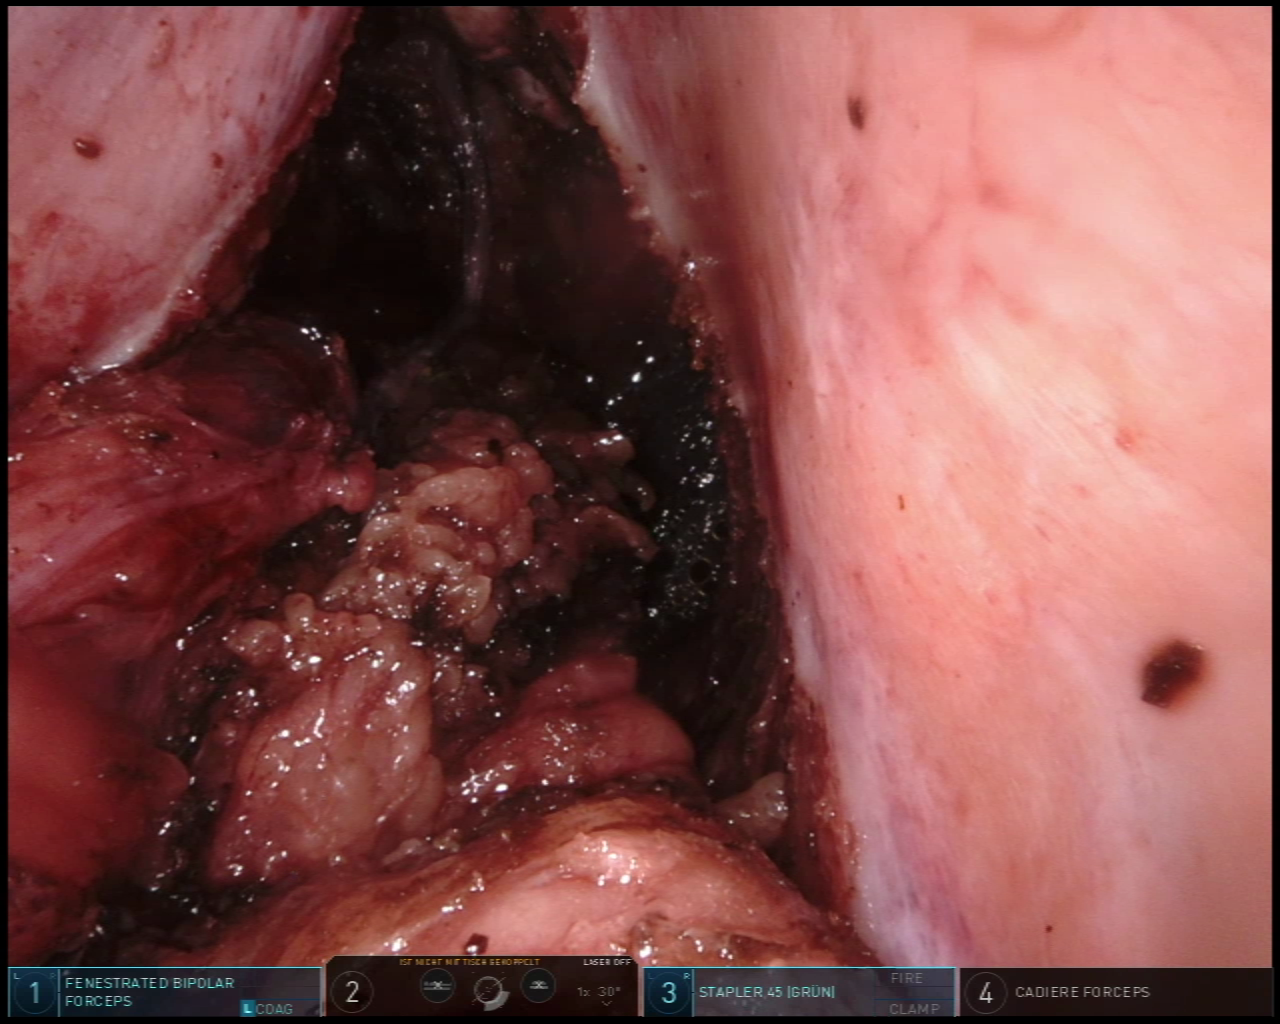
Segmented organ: vesicular_glands
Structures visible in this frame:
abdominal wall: no
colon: no
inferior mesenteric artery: no
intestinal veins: no
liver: no
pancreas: no
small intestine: no
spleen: no
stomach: no
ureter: no
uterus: no
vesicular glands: yes